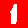
Digit: 1